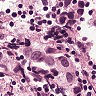
Metastatic tissue present: yes